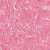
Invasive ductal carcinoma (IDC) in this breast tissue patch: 0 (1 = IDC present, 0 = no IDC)